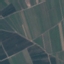
Land use / land cover: PermanentCrop